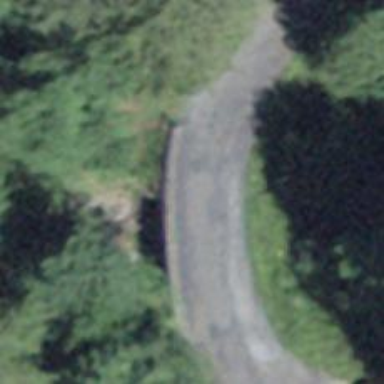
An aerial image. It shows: Unclassified road on asphalt surface with bridge.